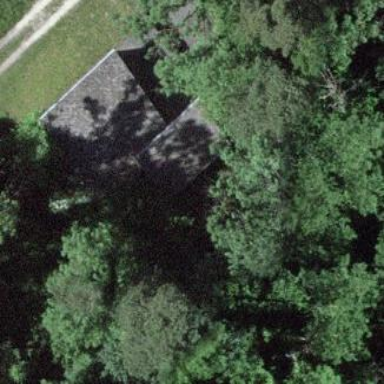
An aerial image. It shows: Service building.